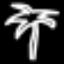
Label: palm tree